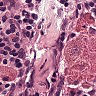
Metastatic tissue present: no